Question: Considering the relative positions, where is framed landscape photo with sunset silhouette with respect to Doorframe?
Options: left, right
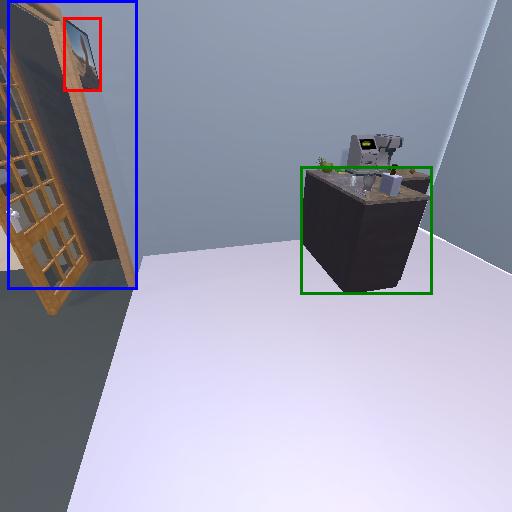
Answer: left